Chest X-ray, AP view. Patient: 40 years old, sex M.
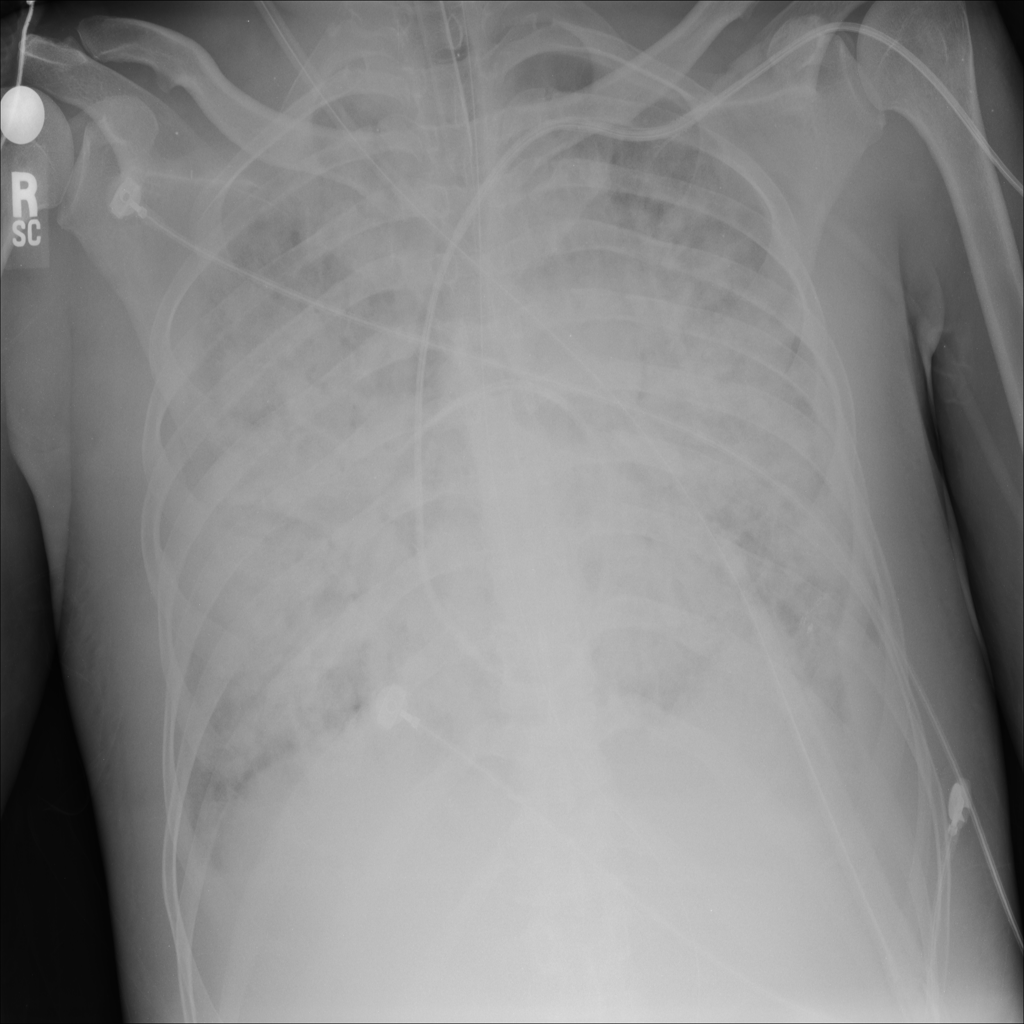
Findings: Infiltration